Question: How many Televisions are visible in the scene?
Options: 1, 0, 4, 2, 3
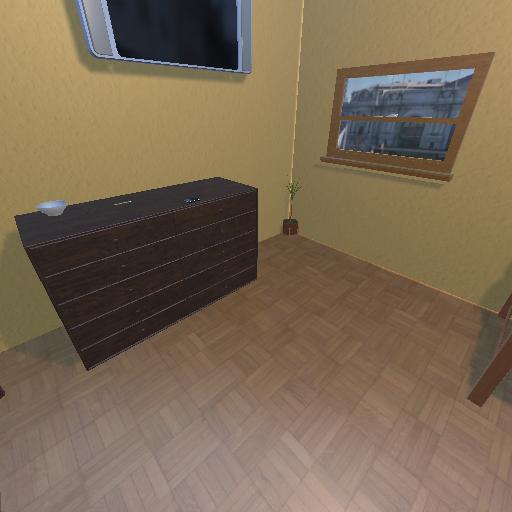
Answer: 1